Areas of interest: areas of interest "Park Square"
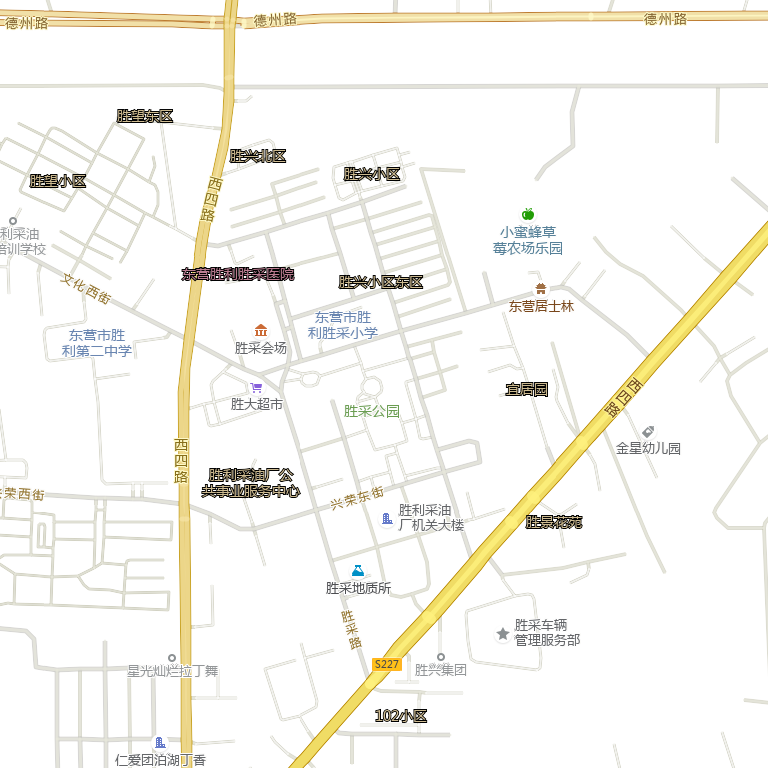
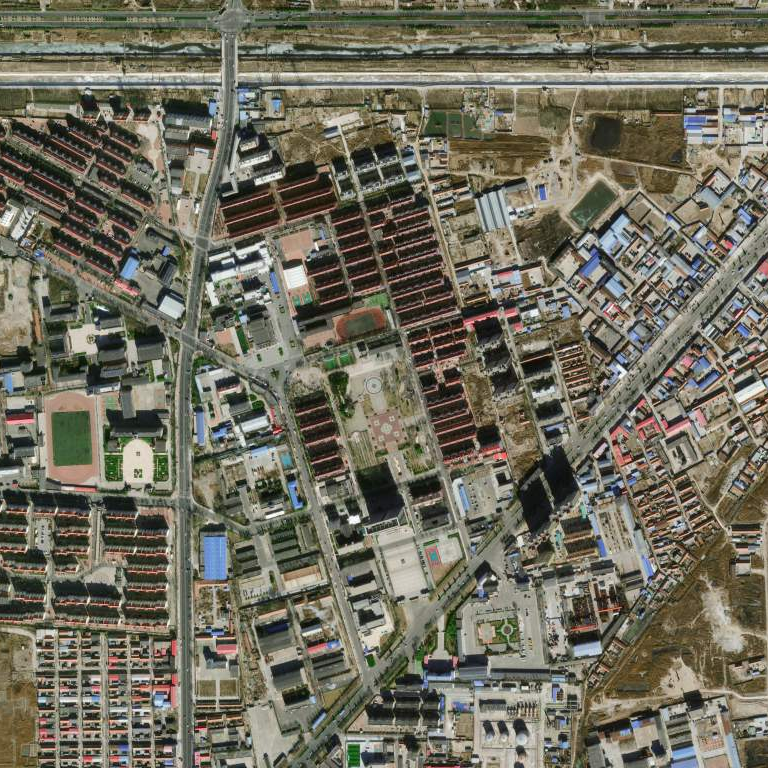